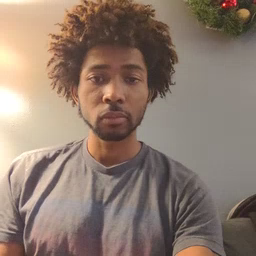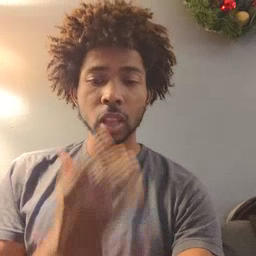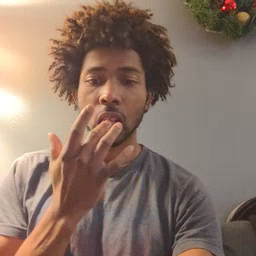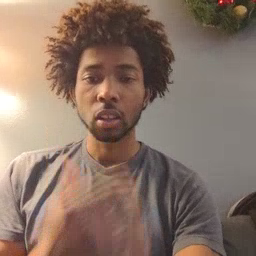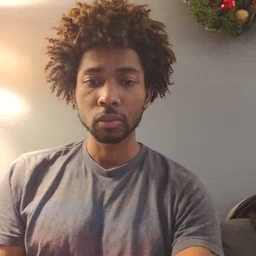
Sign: taste